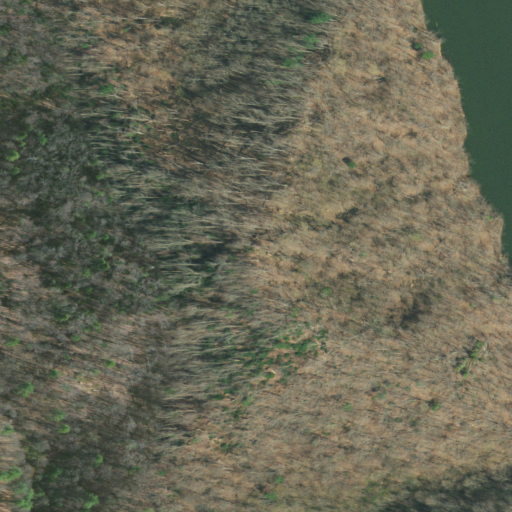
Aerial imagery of mountain in Tennessee named Stump Knob containing deciduous forest, mixed forest, and open water